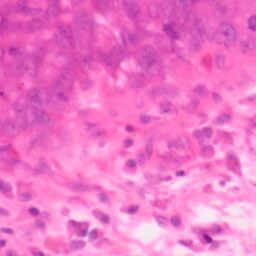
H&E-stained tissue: Colon